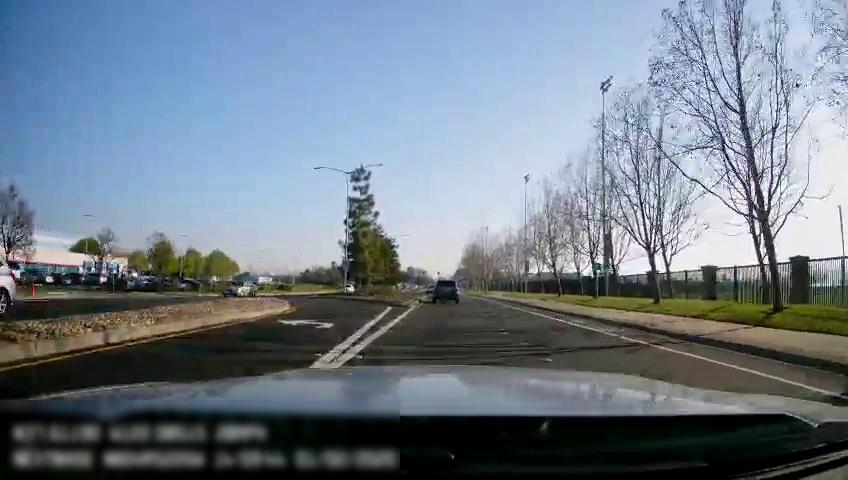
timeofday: Day
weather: Sunny
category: Drivable Space
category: Vehicles | SUV
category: Vehicles | Car
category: Vehicles | SUV
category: Vehicles | SUV
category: Lanes | Alternate Lane
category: Lanes | Alternate Lane
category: Lanes | Alternate Lane
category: Lanes | Current Lane
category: Traffic | Signs